Question: I'm having a lot of trouble with vim undo. I have 'set noundofile' in my ~/.vimrc and attached is a screen shot of my working dir's, it is super annoying having all the .un~ files all over the place. little help here thanks!

Below is my .vimrc
'''
set nocompatible
exec pathogen#infect()
filetype plugin indent on
filetype plugin on
"syntax enable
syntax on
set background=light
set noundofile
let g:solarized_termtrans = 1
colorscheme solarized
set number
noremap <Up> <NOP>
noremap <Down> <NOP>
noremap <Left> <NOP>
noremap <Right> <NOP>
vnoremap < <gv
vnoremap > >gv
set runtimepath^=~/.vim/bundle/ctrlp.vim
autocmd FileType ruby set ft=ruby.rails
autocmd Filetype ruby setlocal ts=2 sts=2 sw=2
set nobackup " no backup files
set nowritebackup " only in case you don't want a backup file while editing
set noswapfile " no swap files
set clipboard=unnamed " use Mac clipboard for yank/paste/etc.
" expand %% to file dir
cnoremap %% <C-R>=expand('%:h').'/'<cr>
set autoindent " always set autoindenting on
set copyindent " copy the previous indentation on autoindenting
set shiftround " use multiple of shiftwidth when indenting with '<' and '>'
set smarttab " insert tabs on the start of a line according to
" shiftwidth, not tabstop
set ts=2 sts=2 sw=2 expandtab "set two spaces by default
autocmd Filetype javascript setlocal et ts=2 sts=2 sw=2
autocmd FileType javascript set omnifunc=javascriptcomplete#CompleteJS
autocmd Filetype html setlocal et ts=2 sts=2 sw=2
autocmd FileType html set omnifunc=htmlcomplete#CompleteTags
autocmd Filetype css setlocal et ts=2 sts=2 sw=2
autocmd FileType css set omnifunc=csscomplete#CompleteCSS
au BufRead,BufNewFile *.hamlc set ft=haml
" Vim-pasta Settings
let g:pasta_disabled_filetypes = ['python', 'coffee', 'yaml']
" Indent Guide Settings
autocmd FileType html,css,ruby,eruby,javascript,php,xml,haml call indent_guides#enable()
set mouse=a
imap <C-l> <Space>=><Space>
"Make hashrocket with control-l
nmap <silent> <Leader>q :NERDTreeToggle<CR>
'''
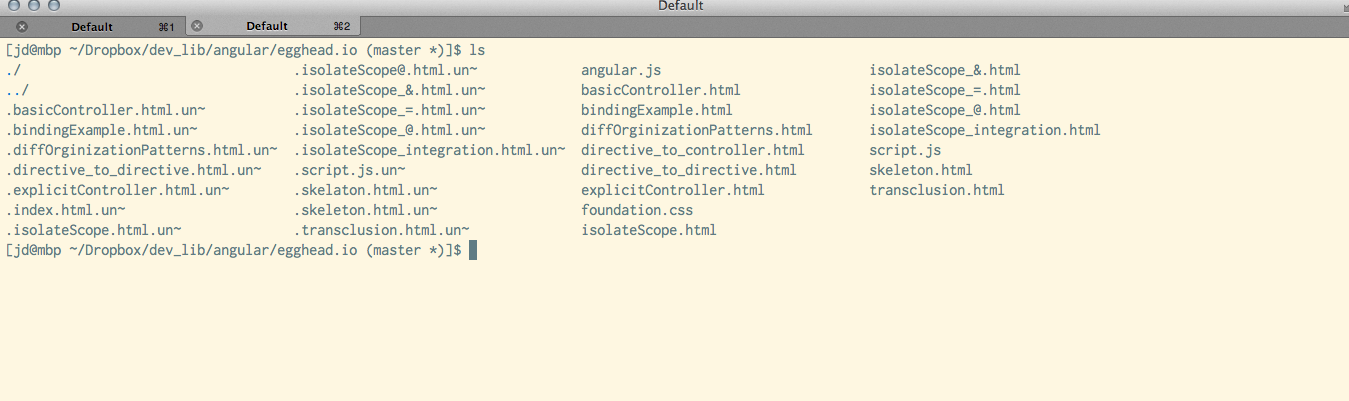
Answer: I personally like the persistent undo feature. However you can change where the undofiles are located by setting 'undodir'.
'''
set undofile
set undodir=$HOME/.vim/vimundo
'''
If you do this you must make sure '$HOME/.vim/vimundo' exists first by running
'''
mkdir -p $HOME/.vim/vimundo
'''
(You still have to delete the old ones but at least they aren't cluttering up the working directory anymore)
---
You can also do the same with backup files if you want. (':h backupdir')
---
Other notes about your vimrc.
'''
exec pathogen#infect()
...
set runtimepath^=~/.vim/bundle/ctrlp.vim
'''
The 'set runtimepath^=~/.vim/bundle/ctrlp.vim' shouldn't be needed because pathogen should have already appended it to the runtimepath.
And as @romainl says 'filetype plugin on' is redundant.